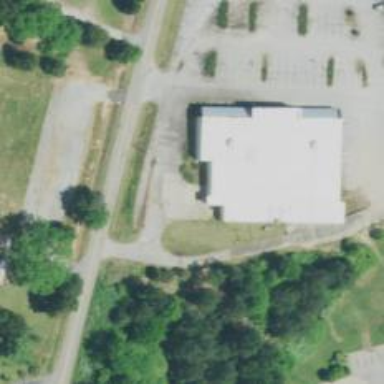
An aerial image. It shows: Retail building.